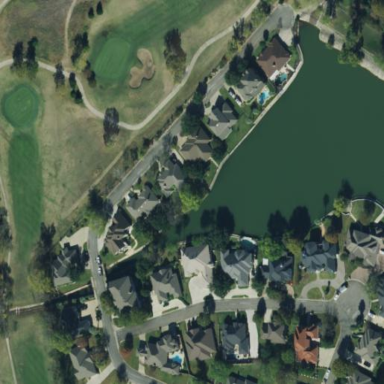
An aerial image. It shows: Scenic view of water hazard on golf course. The natural water feature adds beauty to the landscape.